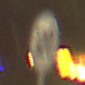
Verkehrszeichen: EndeGeschwindigkeit120
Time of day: Night
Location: Outdoor (Suburban)
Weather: Clear
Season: NotSpecified
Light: Artificial